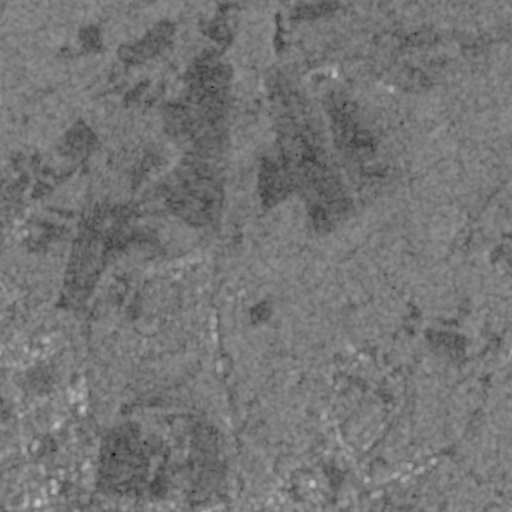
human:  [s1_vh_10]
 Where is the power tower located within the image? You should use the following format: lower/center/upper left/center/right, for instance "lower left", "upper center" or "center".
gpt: The power tower is located in the lower of the image.
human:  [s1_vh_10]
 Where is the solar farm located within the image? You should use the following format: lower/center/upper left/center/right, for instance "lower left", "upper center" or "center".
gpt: The solar farm is located in the lower left of the image.
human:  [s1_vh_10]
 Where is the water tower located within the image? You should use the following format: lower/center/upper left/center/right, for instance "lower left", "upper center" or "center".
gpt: The water tower is located in the lower left of the image.
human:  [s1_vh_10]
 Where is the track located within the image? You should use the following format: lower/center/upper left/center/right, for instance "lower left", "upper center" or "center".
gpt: There is no track in the image.

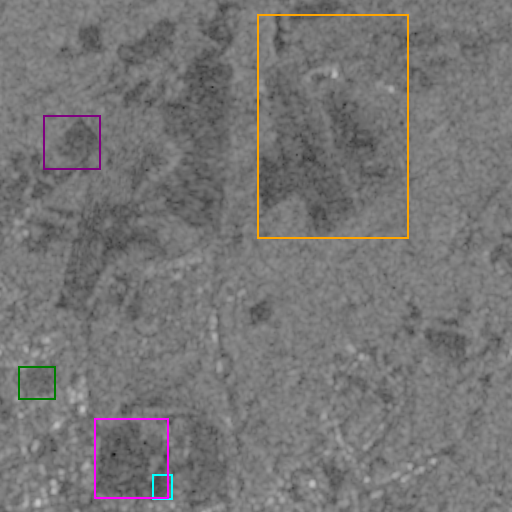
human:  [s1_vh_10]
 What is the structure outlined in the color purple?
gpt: The structure outlined in purple is a crop field.
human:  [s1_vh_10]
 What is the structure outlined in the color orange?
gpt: The structure outlined in orange is a landfill.
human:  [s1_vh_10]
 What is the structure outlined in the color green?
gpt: The structure outlined in green is a park.
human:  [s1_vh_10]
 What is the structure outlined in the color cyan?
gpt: The structure outlined in cyan is a parking lot.
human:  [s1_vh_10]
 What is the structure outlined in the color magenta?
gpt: The structure outlined in magenta is a solar farm.
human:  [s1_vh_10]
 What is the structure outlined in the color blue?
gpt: There is no blue outline.